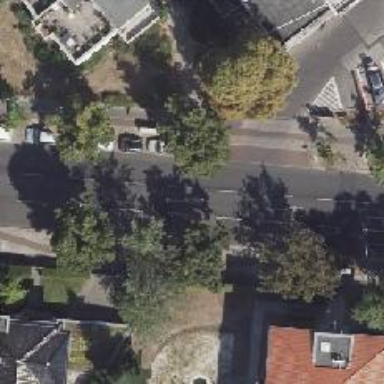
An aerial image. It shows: Secondary road with asphalt surface. There are sidewalks on both sides and cycle track. There is parking available on the right side of the street.